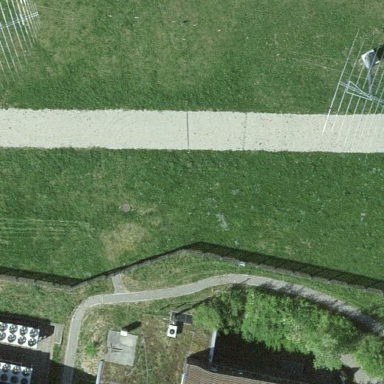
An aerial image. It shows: Fence with chain link type.